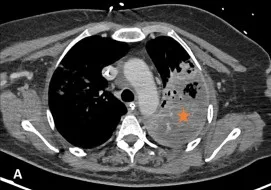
Chest computed tomography performed 11 days after hospitalization. . Axial enhanced computed tomography images in a mediastinal window at the apex.
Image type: radiology (ct)